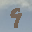
Label: 9